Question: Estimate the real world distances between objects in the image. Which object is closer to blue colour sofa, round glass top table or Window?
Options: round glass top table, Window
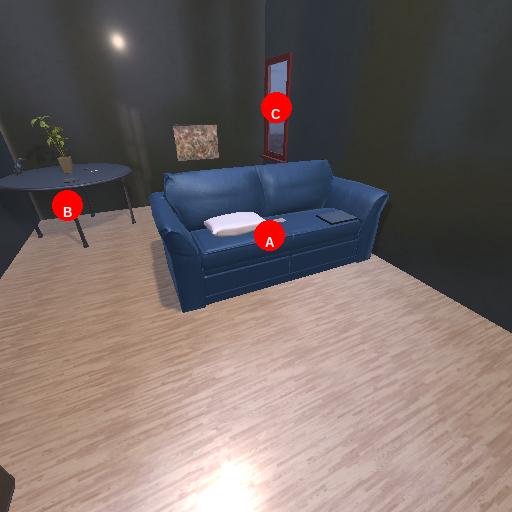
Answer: round glass top table